Aerial crown-view tile of a tropical tree (Barro Colorado Island, Panama), acquired 20241112:
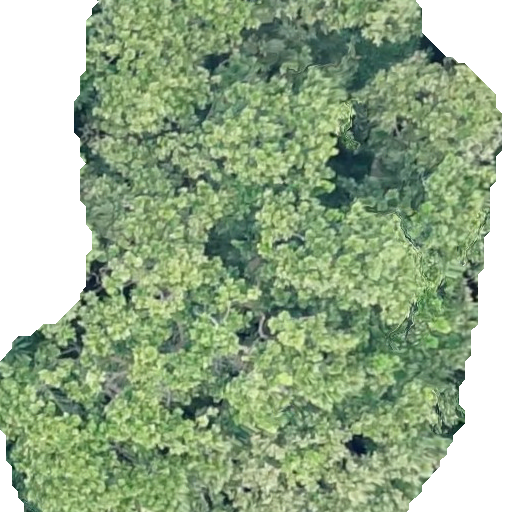
Species: Anacardium excelsum
GBIF accepted scientific name: Anacardium excelsum
Crown area: 389.649 m²